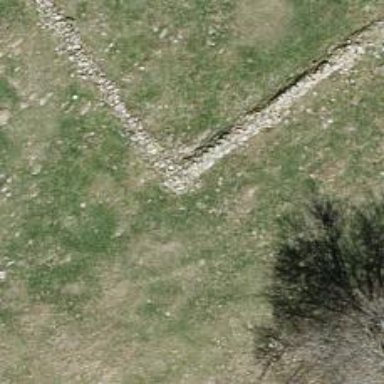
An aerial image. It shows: Wall is shown in the image.